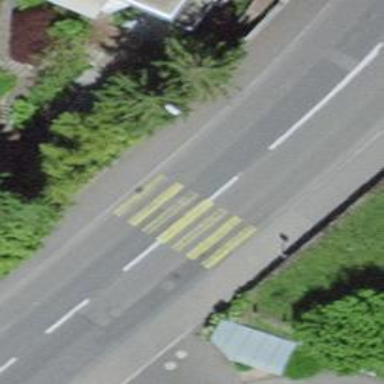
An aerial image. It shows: Uncontrolled zebra crossing on the road.